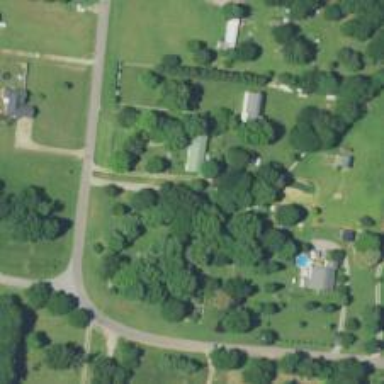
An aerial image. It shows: Driveway.